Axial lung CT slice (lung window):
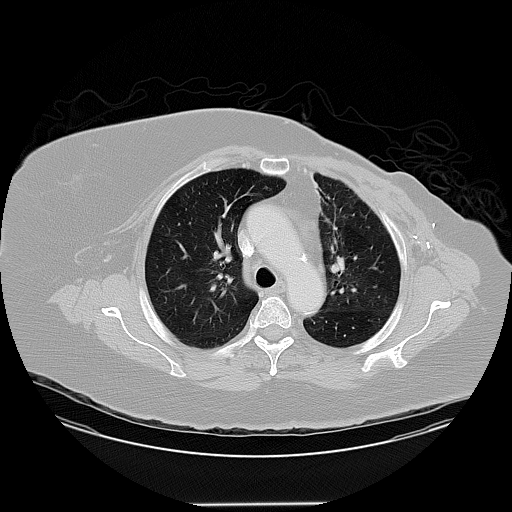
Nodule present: no